Question: What is the reading of the measurement in the image?
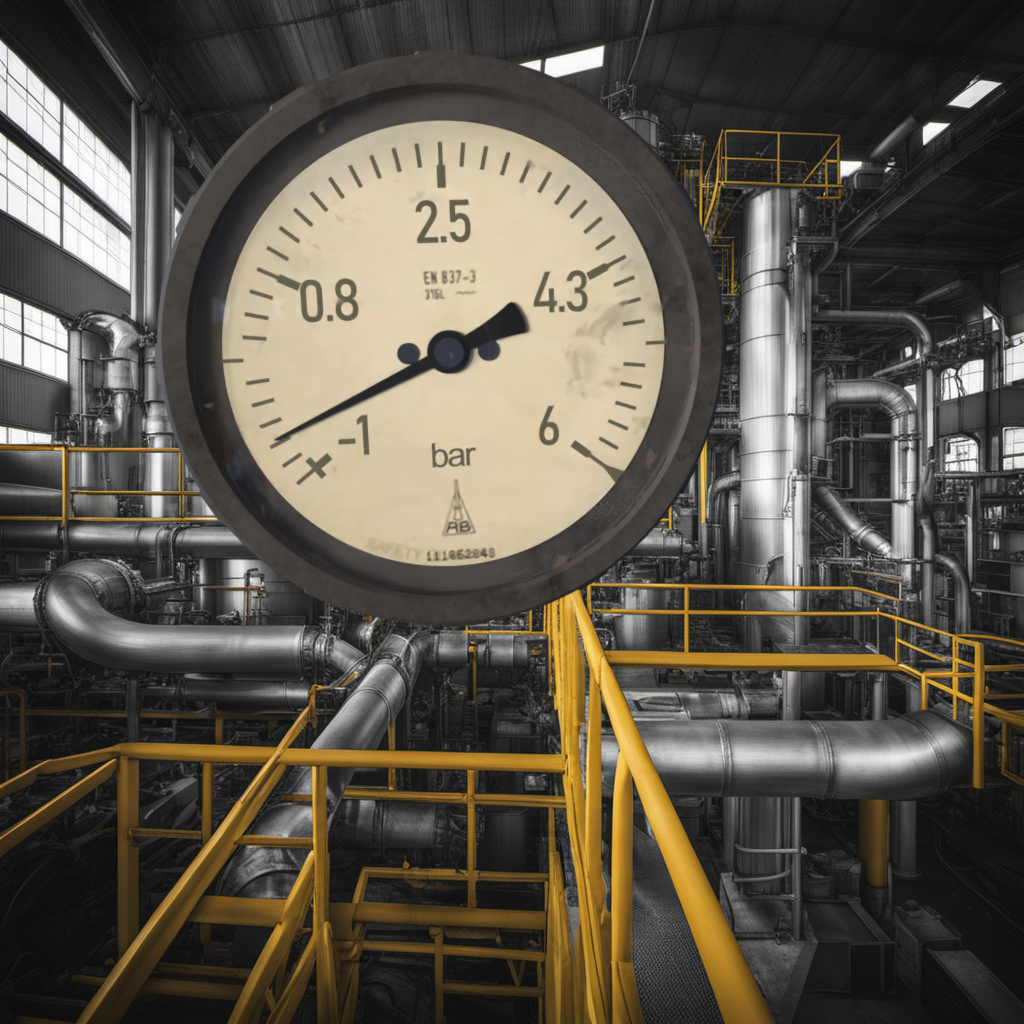
Answer: The result is -0.61
Question: What is the range of this measurement?
Answer: The range is from -1 to 6
Question: What is the minimum and maximum value of this measurement?
Answer: The minimum value is -1 and the maximum value is 6